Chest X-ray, AP view. Patient: 64 years old, sex F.
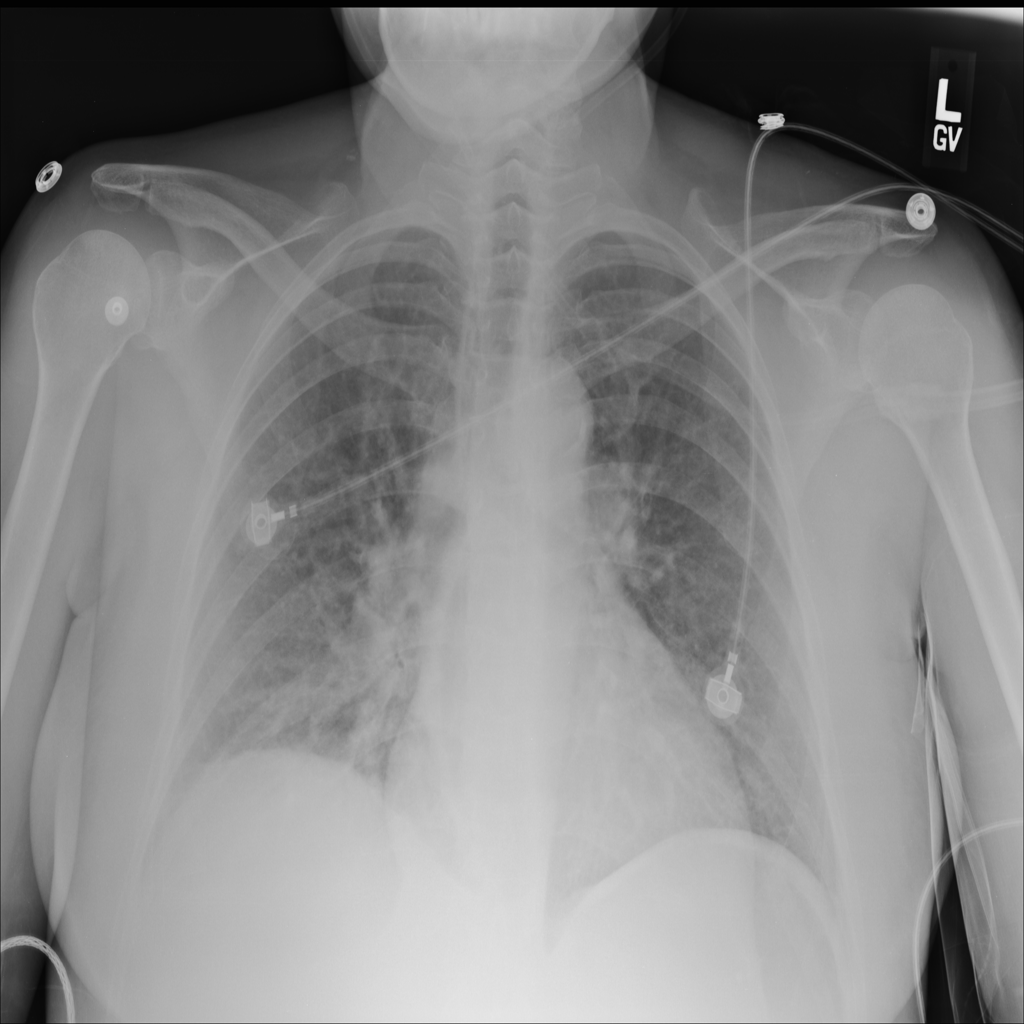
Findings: No Finding